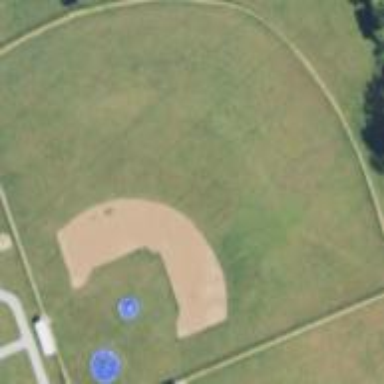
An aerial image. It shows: Baseball pitch for leisure land activities.